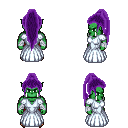
a pixel art fantasy rpg character, male body template, orc, green skin, underdress, red pants, purple extra-long topknot hairstyle, white cloth bandages, gold boots, four views (front, back, left, right), 2x2 character sprite sheet, small pixel art, hard edges, no anti-aliasing